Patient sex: F
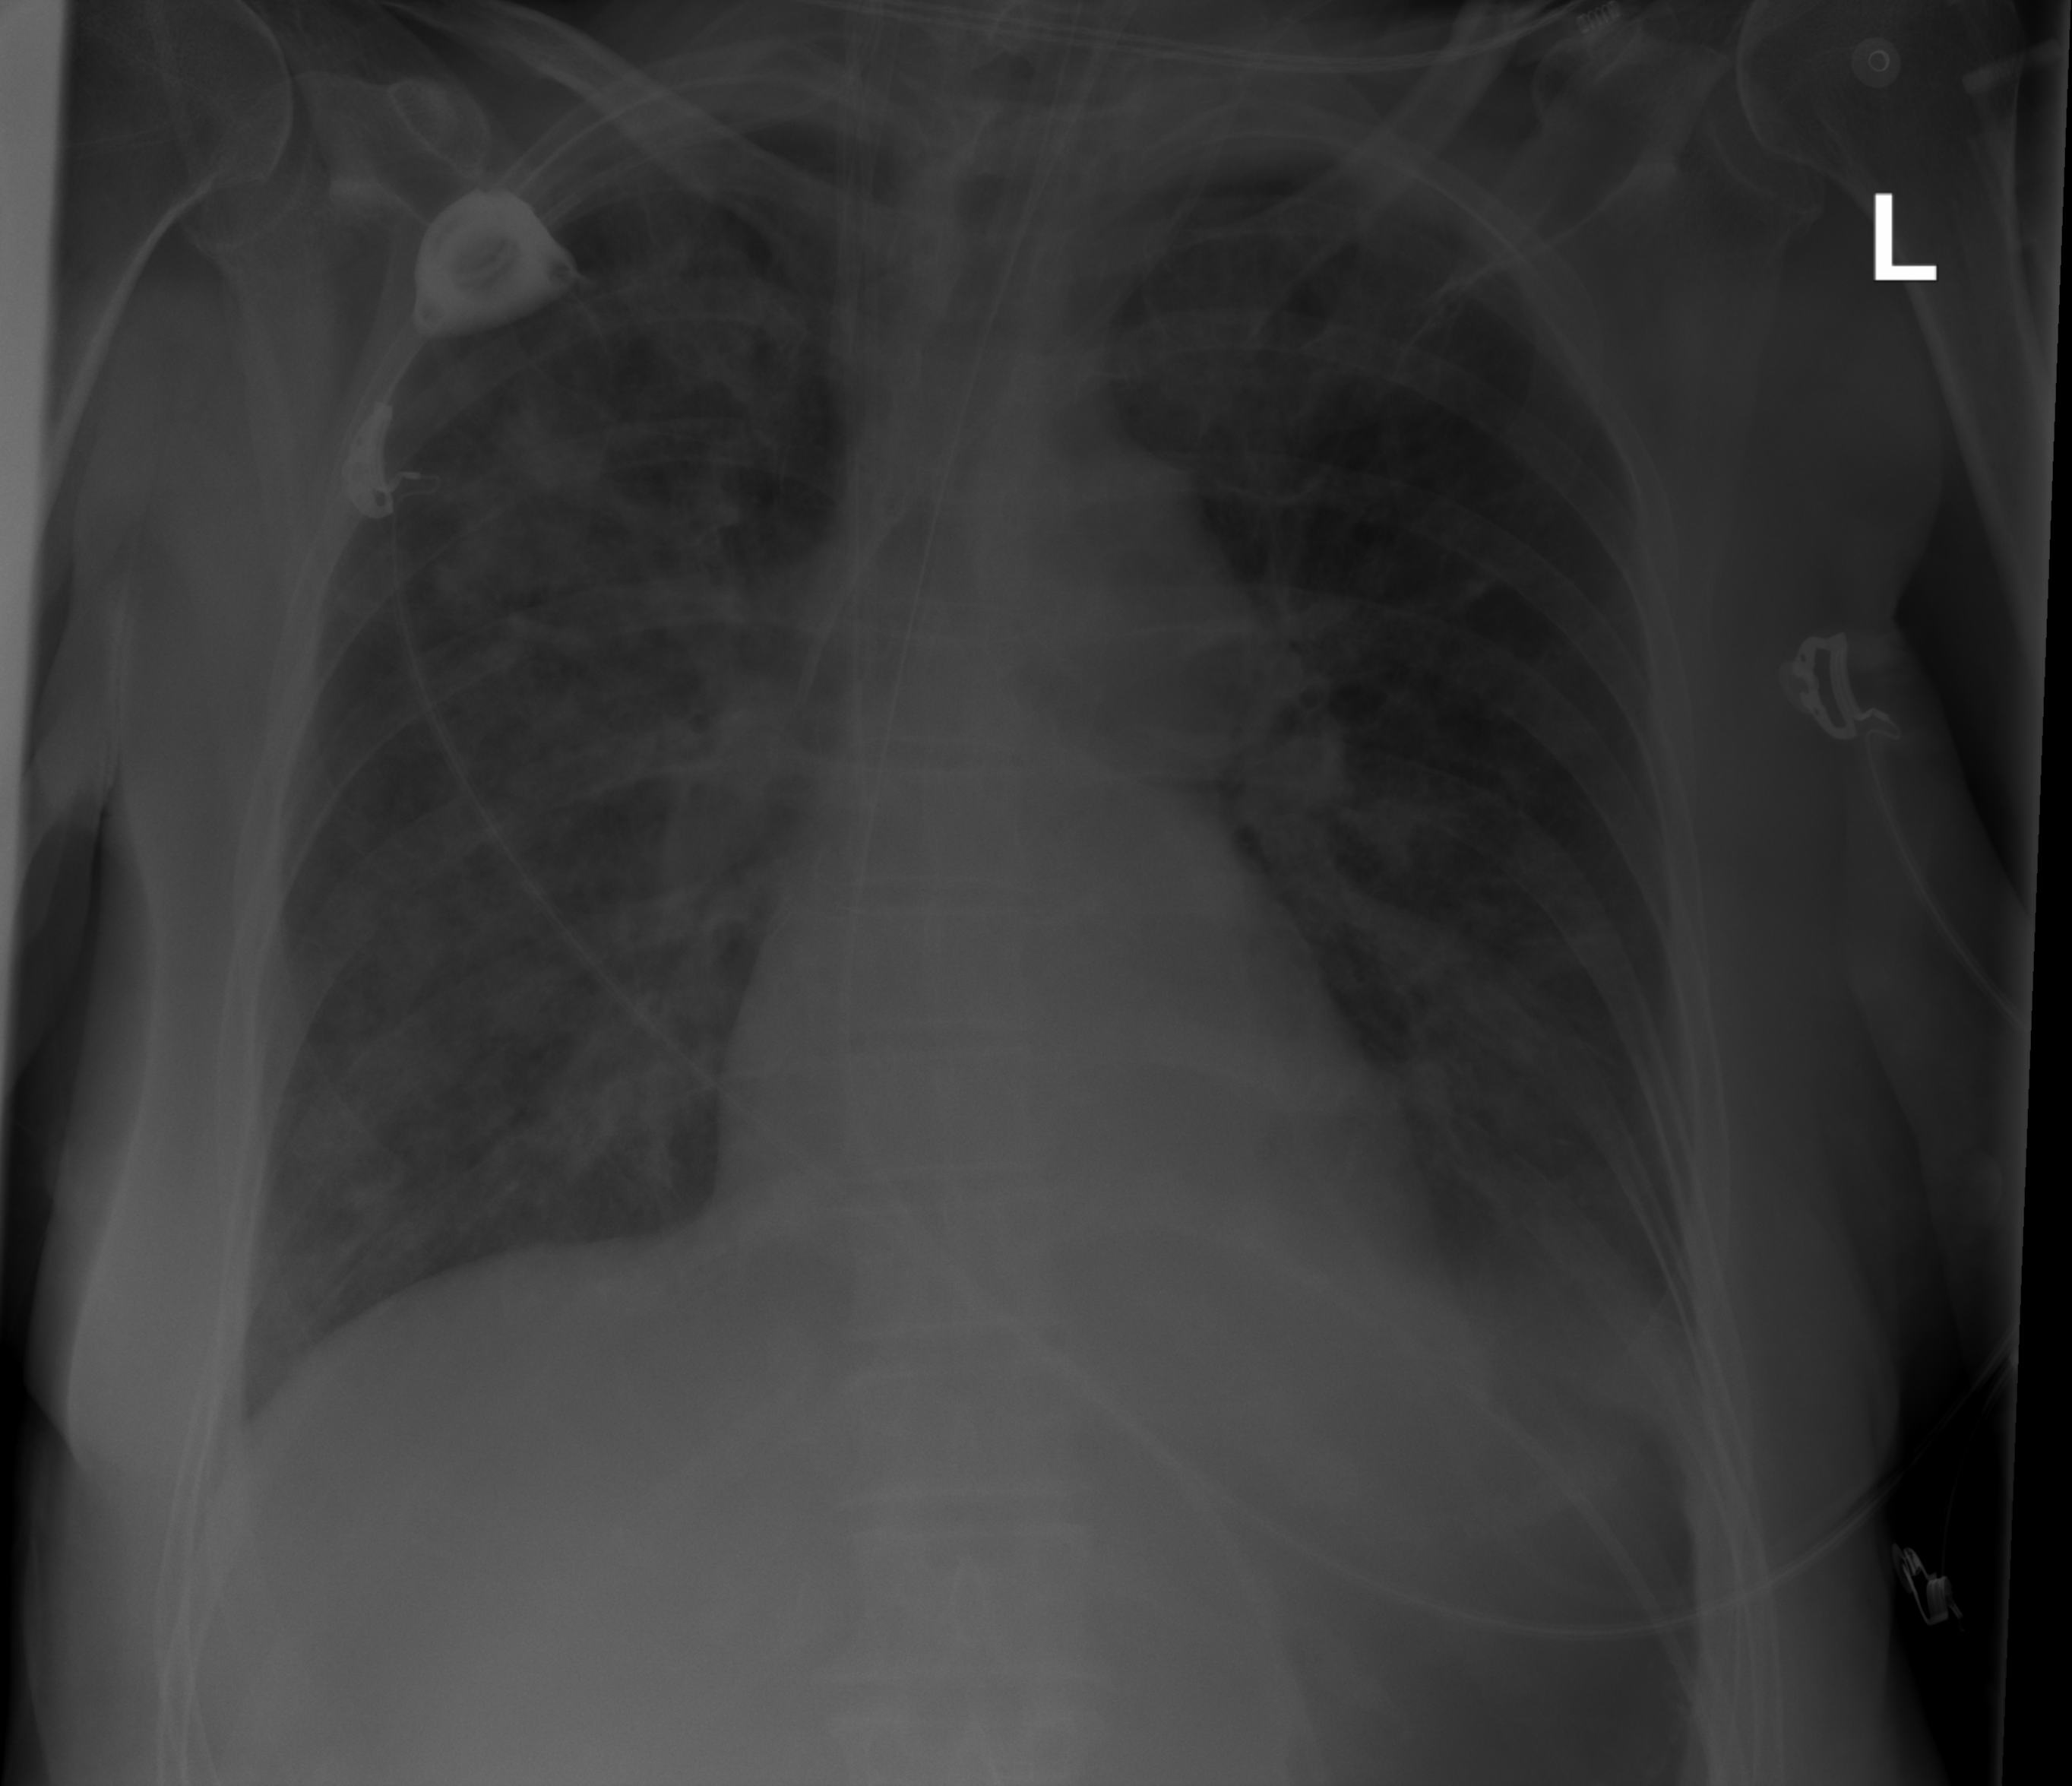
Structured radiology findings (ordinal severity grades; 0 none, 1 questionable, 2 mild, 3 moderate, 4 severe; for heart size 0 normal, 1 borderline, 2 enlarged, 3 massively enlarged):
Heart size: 0
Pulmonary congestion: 0
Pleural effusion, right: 0
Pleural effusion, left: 0
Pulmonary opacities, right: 3
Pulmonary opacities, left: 2
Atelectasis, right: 2
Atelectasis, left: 2